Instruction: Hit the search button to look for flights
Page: home
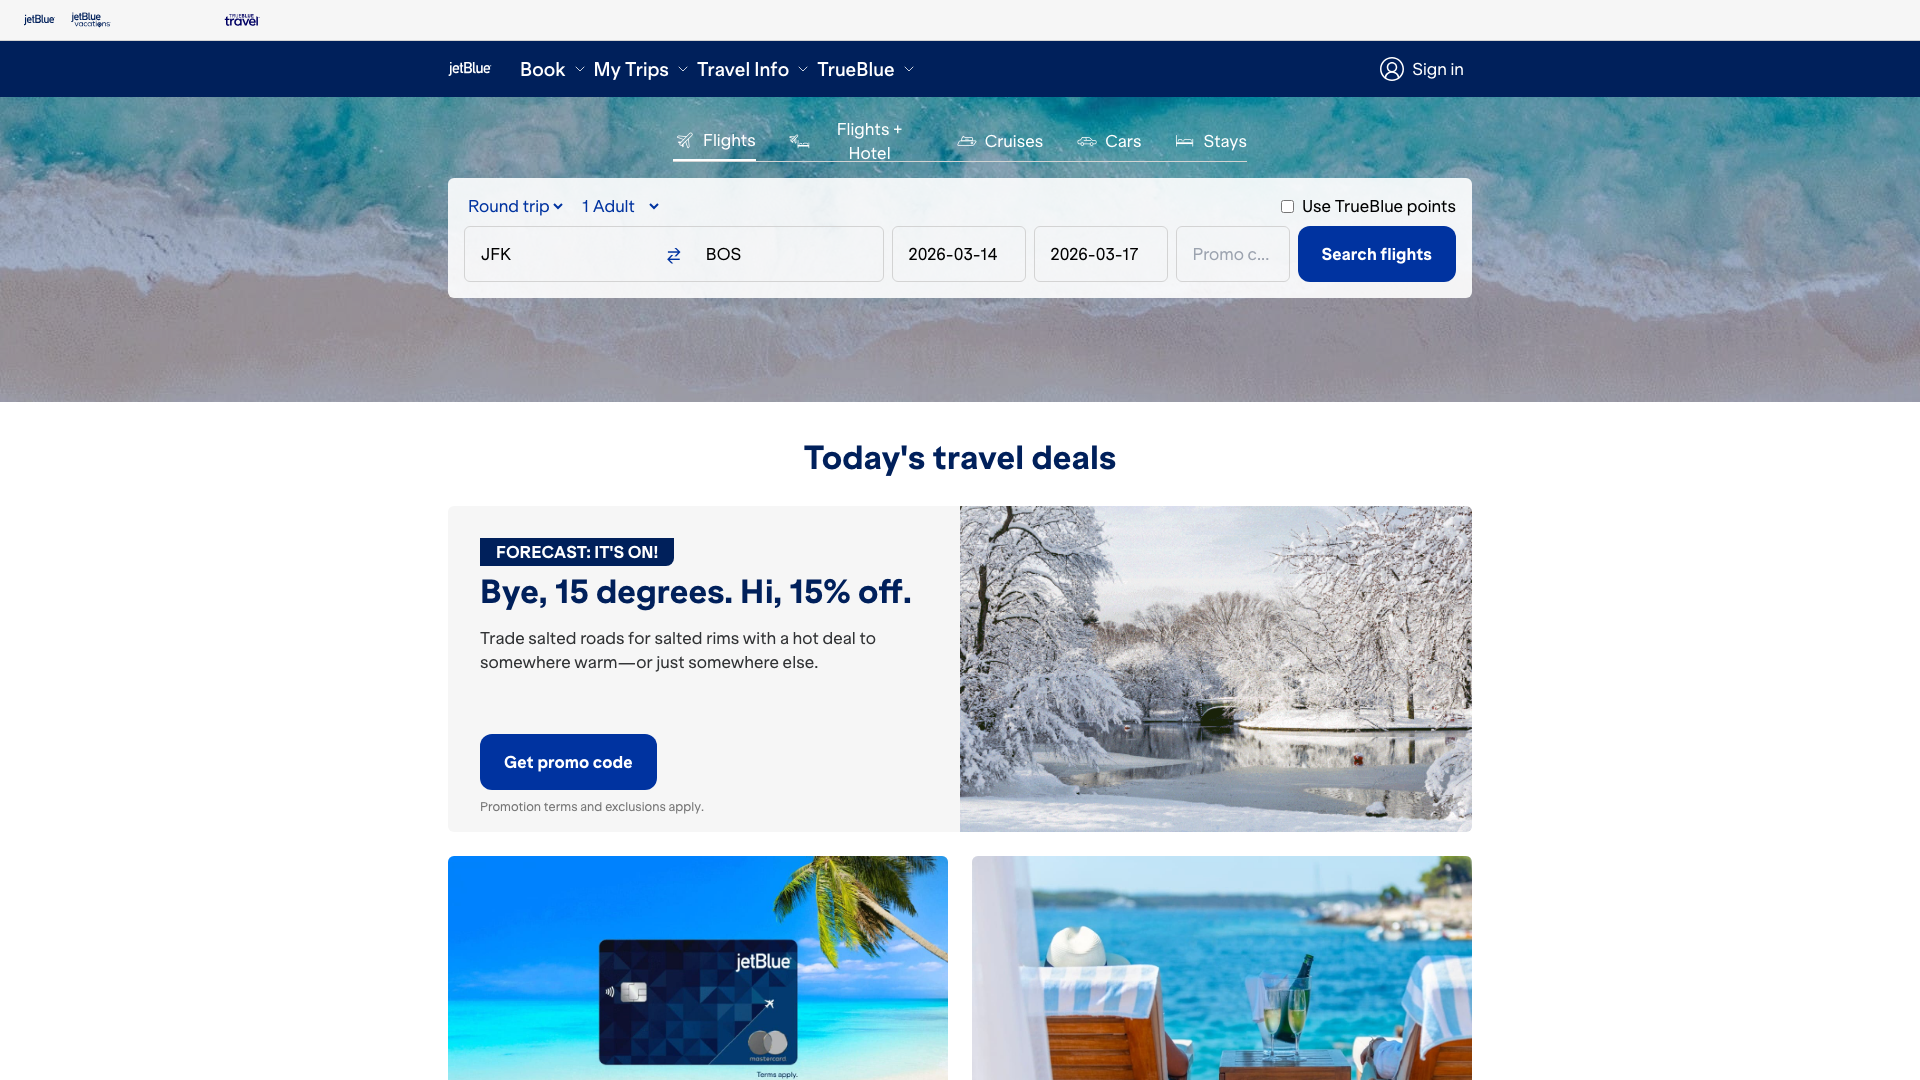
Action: click